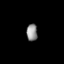
Tissue: lung
Cell type: Myeloid cells
Senescence score: 0.2087
Nuclear area (px): 184
Mean DAPI intensity: 143.495